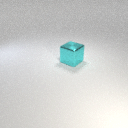
large cyan metal cube